Question:
I have searched it out, but not gotten any fruitful answers. I want to set different constraints for all different screen size in a single storyboard itself (Not programmatically).
How can I resolve this?
Thanks in advance !!
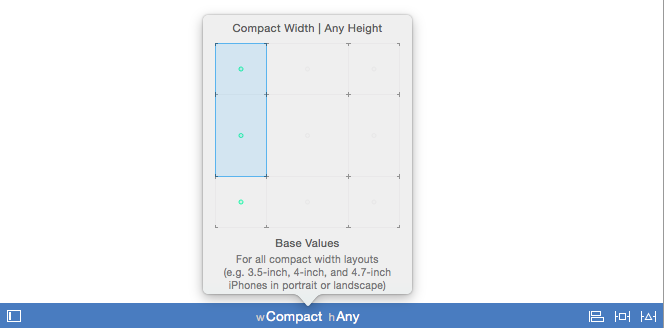
Answer: Please see this useful link it helps you.
<URL>
In this tutorial you can find "A quick note on Size Classes" section in that section you can find the solution of your problem :)
Also see following the tutorial for the constraints hope it will help you.
<URL>